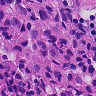
Metastatic tissue present: yes